Interaction volume radius: 10 \u00c5
Interaction volume height: 20 \u00c5
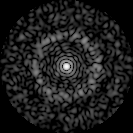
Disorder parameter: 0.8205